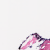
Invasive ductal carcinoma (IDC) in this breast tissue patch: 0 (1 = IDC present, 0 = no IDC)